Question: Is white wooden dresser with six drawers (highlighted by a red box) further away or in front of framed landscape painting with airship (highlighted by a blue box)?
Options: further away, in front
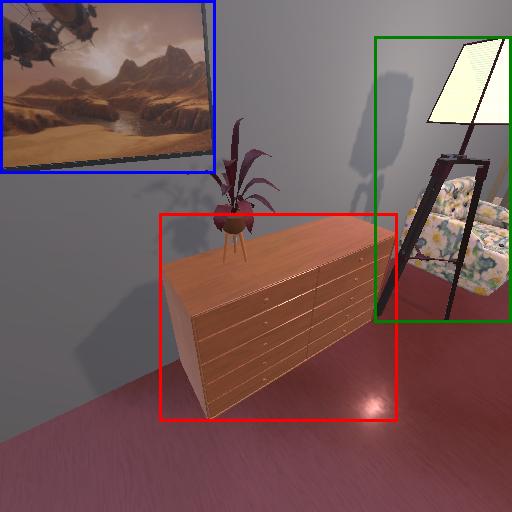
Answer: further away